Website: macys
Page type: cart
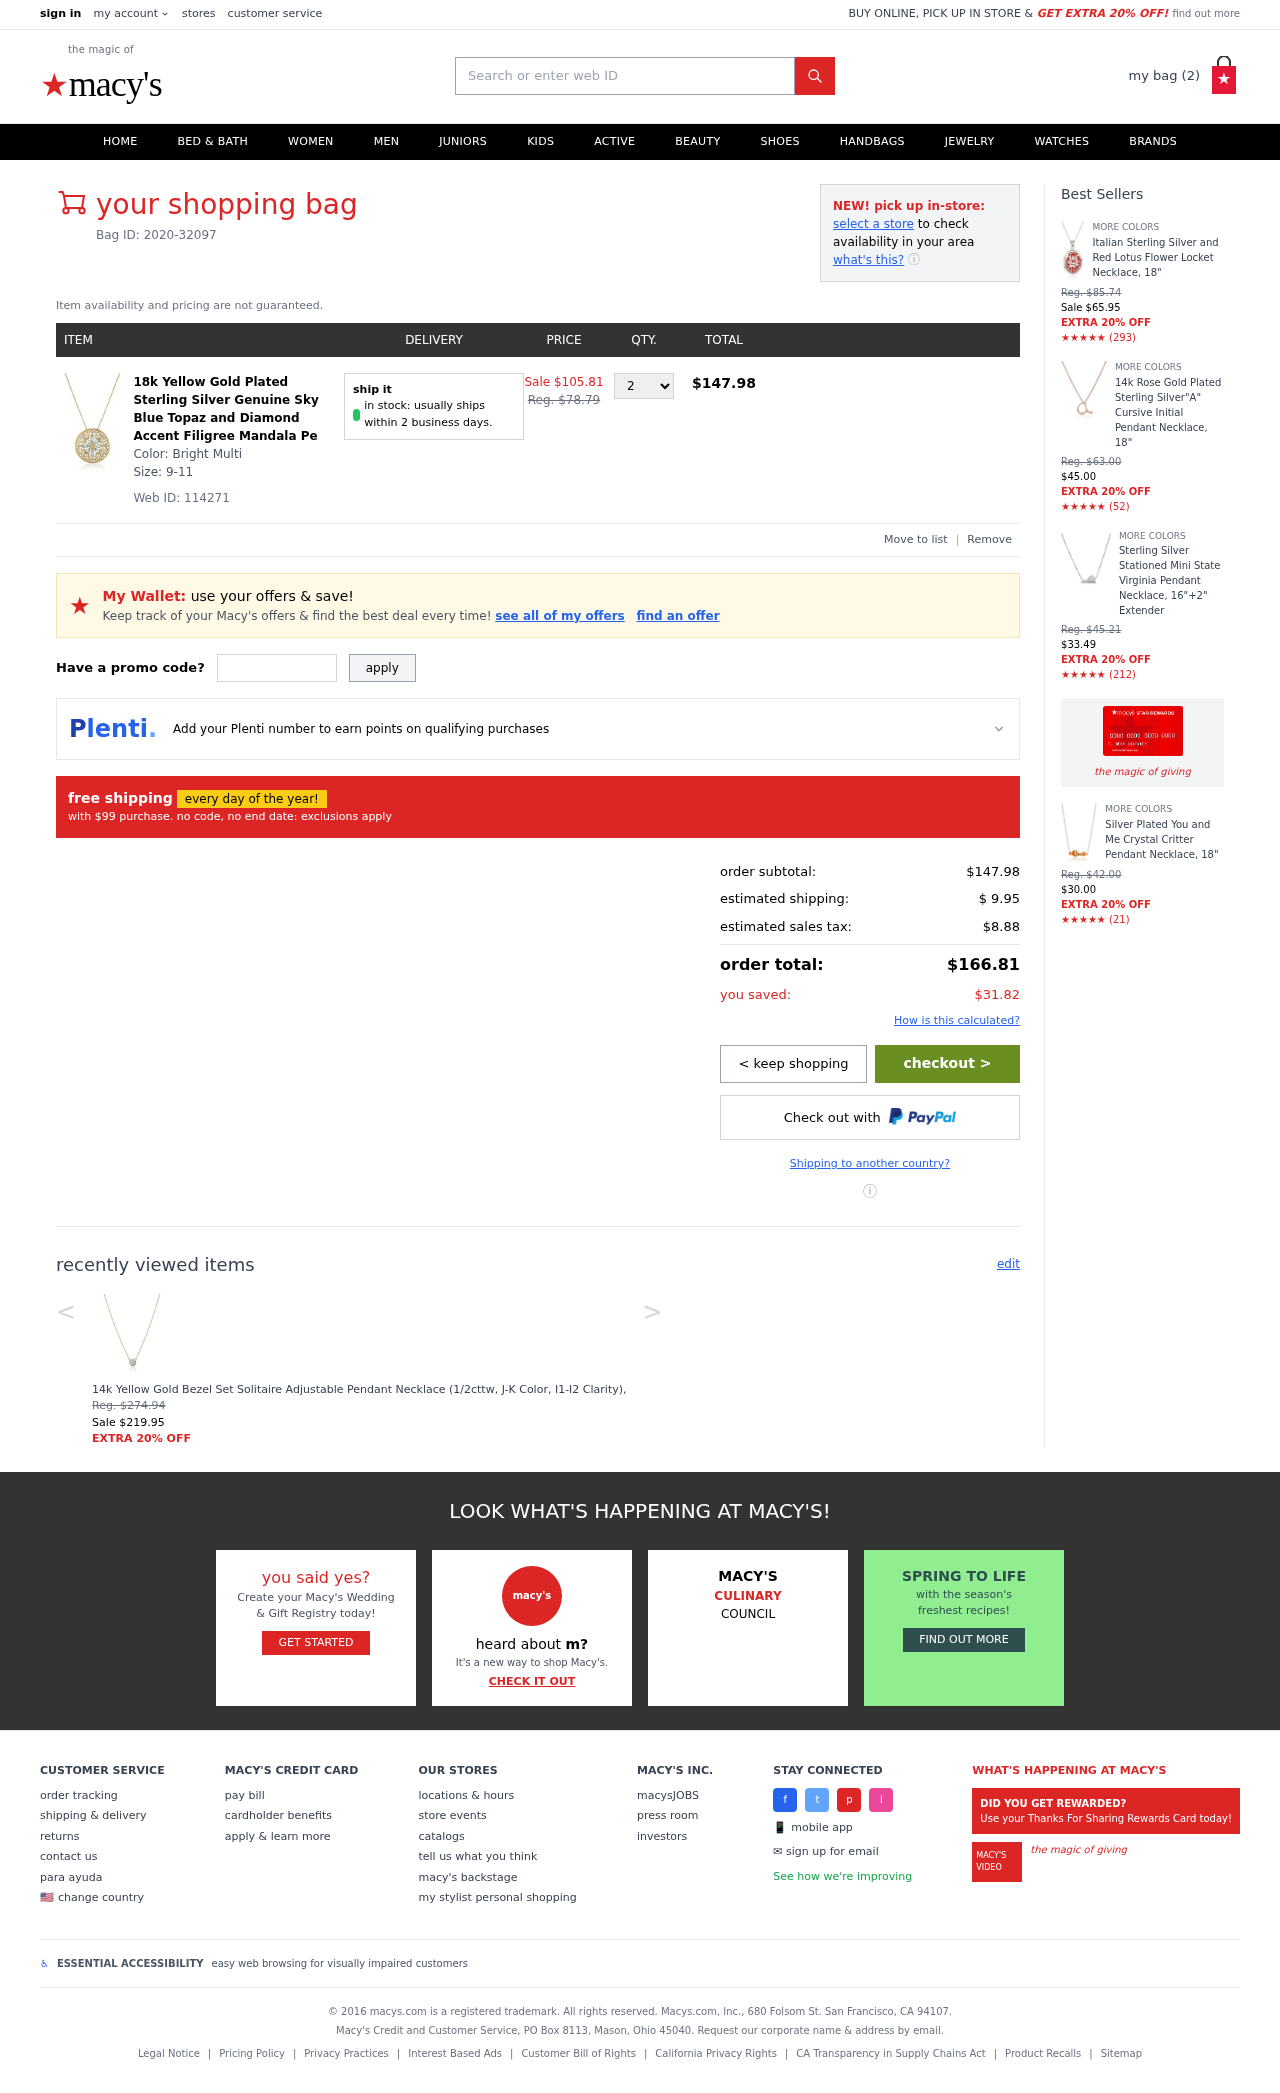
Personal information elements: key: PII_PROMO_CODE
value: DEAL6632
Product elements: key: PRODUCT1_NAME
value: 18k Yellow Gold Plated Sterling Silver Genuine Sky Blue Topaz and Diamond Accent Filigree Mandala Pe
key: PRODUCT1_PRICE
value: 73.99
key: PRODUCT1_QUANTITY
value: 2
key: PRODUCT2_NAME
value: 14k Yellow Gold Bezel Set Solitaire Adjustable Pendant Necklace (1/2cttw, J-K Color, I1-I2 Clarity),
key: PRODUCT2_PRICE
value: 219.95
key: PRODUCT3_NAME
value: Italian Sterling Silver and Red Lotus Flower Locket Necklace, 18"
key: PRODUCT3_NUM_RATINGS
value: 293
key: PRODUCT3_PRICE
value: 65.95
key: PRODUCT4_NAME
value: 14k Rose Gold Plated Sterling Silver"A" Cursive Initial Pendant Necklace, 18"
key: PRODUCT4_NUM_RATINGS
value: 52
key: PRODUCT4_PRICE
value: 45
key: PRODUCT5_NAME
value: Sterling Silver Stationed Mini State Virginia Pendant Necklace, 16"+2" Extender
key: PRODUCT5_NUM_RATINGS
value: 212
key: PRODUCT5_PRICE
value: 33.49
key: PRODUCT6_NAME
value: Silver Plated You and Me Crystal Critter Pendant Necklace, 18"
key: PRODUCT6_NUM_RATINGS
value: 21
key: PRODUCT6_PRICE
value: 30
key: PRODUCT1_ORIGINAL_PRICE
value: Sale $105.81
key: PRODUCT1_TOTAL
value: $147.98
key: PRODUCT2_ORIGINAL_PRICE
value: Reg. $274.94
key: PRODUCT3_ORIGINAL_PRICE
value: Reg. $85.74
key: PRODUCT3_RATING
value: ★★★★★
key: PRODUCT4_ORIGINAL_PRICE
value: Reg. $63.00
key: PRODUCT4_RATING
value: ★★★★★
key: PRODUCT5_ORIGINAL_PRICE
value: Reg. $45.21
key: PRODUCT5_RATING
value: ★★★★★
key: PRODUCT6_ORIGINAL_PRICE
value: Reg. $42.00
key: PRODUCT6_RATING
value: ★★★★★
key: PRODUCT_WEB_ID
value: Web ID: 114271
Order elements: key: ORDER_NUM_ITEMS
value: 2
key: ORDER_BAG_ID
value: Bag ID: 2020-32097
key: ORDER_SUBTOTAL
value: $147.98
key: ORDER_SHIPPING_COST
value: $ 9.95
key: ORDER_TAX
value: $8.88
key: ORDER_TOTAL
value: $166.81
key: ORDER_SAVINGS
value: $31.82
Search elements: key: HEADER_SEARCH
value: Search or enter web ID